Question:
Help me I got an error when it comes to this part of the code im trying to create a drag and drop application
Codes:
'''
code1.setOnClickListener(longClickListener);
code2.setOnClickListener(longClickListener);
}
View.OnLongClickListener longClickListener = new View.OnLongClickListener(){
@Override
public boolean onLongClick(View v) {
ClipData data= ClipData.newPlainText("","");
View.DragShadowBuilder myShadowBuilder = new View.DragShadowBuilder(v);
v.startDrag(data,myShadowBuilder,v,0);
return true;
}
};
'''
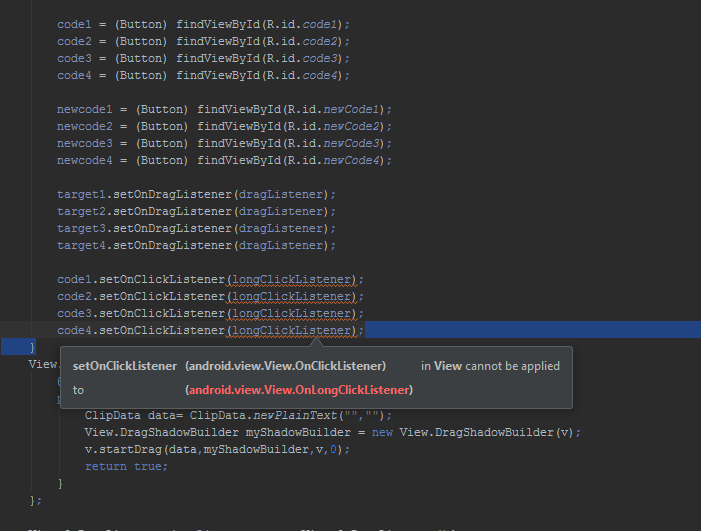
Answer: instead of:
'''
code1.setOnClickListener(longClickListener);
code2.setOnClickListener(longClickListener);
'''
You need to use:
'''
code1.setOnLongClickListener(longClickListener);
code2.setOnLongClickListener(longClickListener);
'''
Details about it in the <URL>